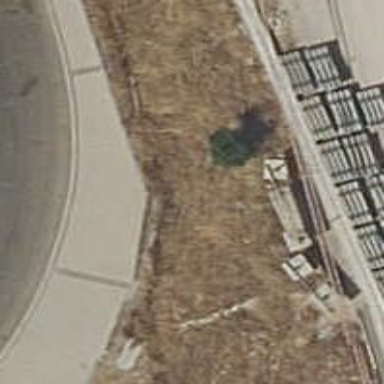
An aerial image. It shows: Retaining wall.